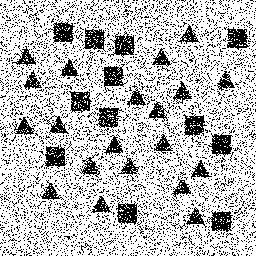
Squares: 12
Triangles: 20
Stars: 0
Total shapes: 32